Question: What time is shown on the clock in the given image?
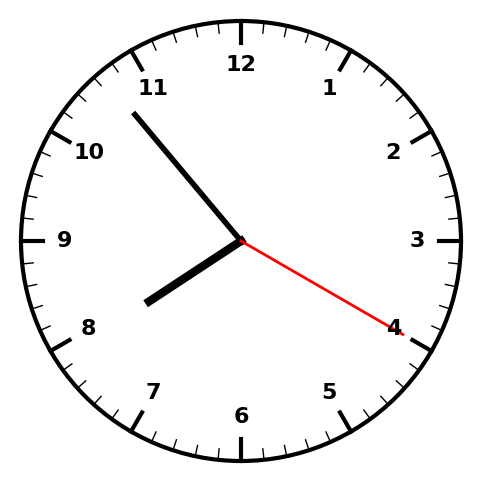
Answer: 07:53:20